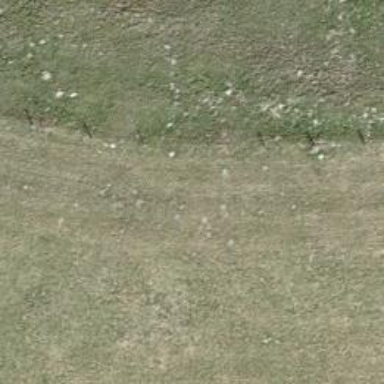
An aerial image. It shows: Fence with barbed wire.